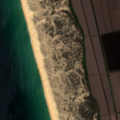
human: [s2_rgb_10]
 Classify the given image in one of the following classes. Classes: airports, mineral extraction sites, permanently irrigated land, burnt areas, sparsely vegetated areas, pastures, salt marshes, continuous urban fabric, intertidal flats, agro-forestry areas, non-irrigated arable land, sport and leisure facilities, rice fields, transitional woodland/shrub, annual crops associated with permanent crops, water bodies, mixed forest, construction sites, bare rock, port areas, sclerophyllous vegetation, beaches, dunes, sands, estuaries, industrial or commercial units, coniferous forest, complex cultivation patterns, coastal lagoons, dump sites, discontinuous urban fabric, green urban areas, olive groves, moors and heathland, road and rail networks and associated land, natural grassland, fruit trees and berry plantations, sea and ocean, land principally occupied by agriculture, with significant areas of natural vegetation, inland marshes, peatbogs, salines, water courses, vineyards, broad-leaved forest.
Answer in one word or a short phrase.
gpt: continuous urban fabric